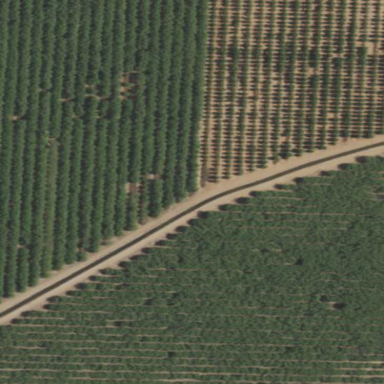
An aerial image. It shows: Orange orchard with beautiful orange trees.